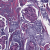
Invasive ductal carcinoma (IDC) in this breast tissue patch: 1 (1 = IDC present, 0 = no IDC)